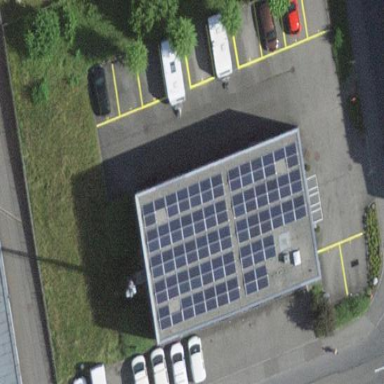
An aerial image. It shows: Solar power generator using photovoltaic method with solar photovoltaic panel types.